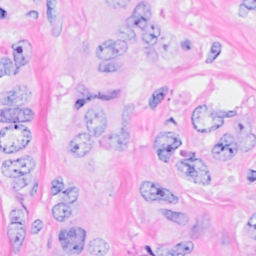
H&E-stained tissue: Breast